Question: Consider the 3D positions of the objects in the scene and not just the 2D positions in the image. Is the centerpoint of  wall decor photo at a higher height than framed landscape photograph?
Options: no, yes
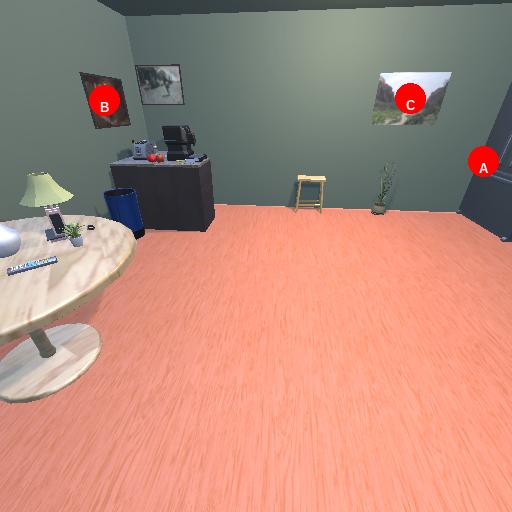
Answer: no